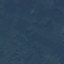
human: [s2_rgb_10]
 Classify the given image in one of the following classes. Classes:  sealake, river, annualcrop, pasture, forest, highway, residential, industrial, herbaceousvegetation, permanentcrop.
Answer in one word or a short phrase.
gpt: Forest